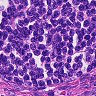
Metastatic tissue present: no